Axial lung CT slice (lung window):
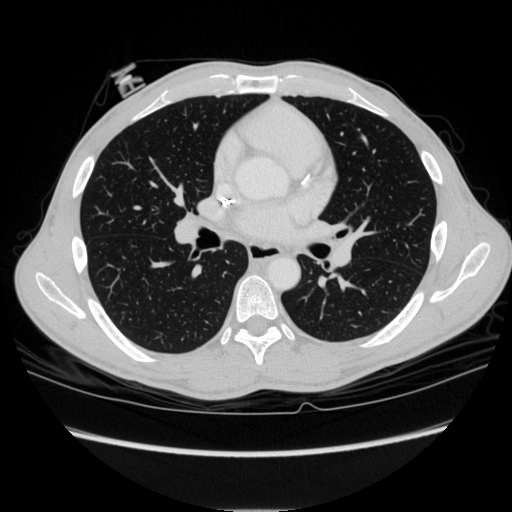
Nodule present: no